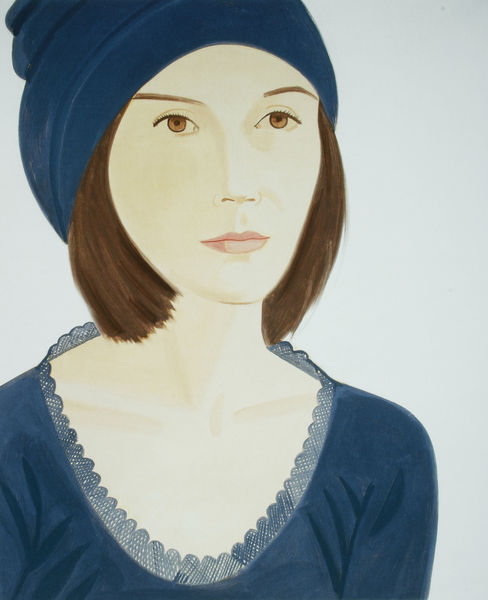
Titel: Tara
Künstler: Alex Katz
Standort: Essen
Institution: Olbricht Collection
Schlagwörter: blau, kopf, weiß, mädchen, ausschnitt, braun, frau, haar, hell, hut, kleid, mund, nase, zeichnung, blick, dame, flächig, haube, malerei, jung, mütze, augen, blass, falten, gesicht, kragen, spitze, bild, bildnis, hals, portrait, porträt, öl, schlank, haare, kind, spitzen, augenbrauen, brustbild, lippen, schultern, zart, oval, moderne, modern, lila, rand, spitz, weiblich, kopftuch, nahaufnahme, ernst, schmal, streng, büste, konzentriert, selbstporträt, dünn, lider, französin, zierlich, indigo, acryl, schlicht, selbstbildnis, pupille, kurz, karton, porrait, portät, bleich, schlüsselbein, spitzenkragen, zeichnun, geliebte, turban, plakativ, pulli, dekolte, braune augen, alex katz, blow up, bruststuck, ebraune, hihi, katz, schlüsselbeine, verletzlich, verlorenheit, zeitgenössische kunst, zurückziehen